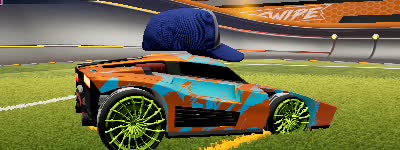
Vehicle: breakout